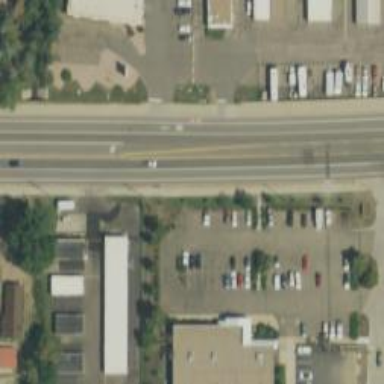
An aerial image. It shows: Primary highway with asphalt surface. There is sidewalk on the left.